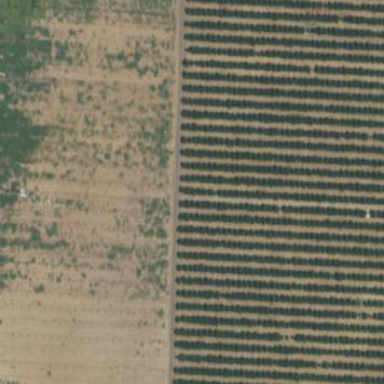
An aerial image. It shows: Almond orchard with rows of almond trees.